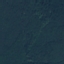
Label: Forest